Question: When I plot two graphs (a function and a barplot) I have a problem with axes.

I have already tried to put
axes = FALSE.
Although it didn't work well ...
Here is my code :
'''
n = 64
p = 0.5
tailleEchantillon<-1000
m = n * p
sigma = sqrt(n * p * (1 - p))
borne_sup = m+7*sigma
borne_inf = m-7*sigma
x = 0:n
echantillon = rbinom(tailleEchantillon,n,p)
tabEffectifs = NULL
for (i in x) {tabEffectifs = c(tabEffectifs,length(echantillon[echantillon == i]))}
print("Tableau des effectifs")
print(table(echantillon,deparse.level=2))
texteLegende1<-bquote(p == .(p))
texteTitre1 = ""
barplot(tabEffectifs,las=1,names.arg=x,col="blue",ylim=c(0,(tailleEchantillon/4)),legend.text=texteLegende1,main=texteTitre1,xlab="k",ylab="Effectifs",cex.main=1)
tabFrequences = tabEffectifs/tailleEchantillon
plot(function(x) dnorm(x, m, sigma), borne_inf, borne_sup, legend.text="Courbe loi normale", ylim=c(0,0.10), xlab="x", ylab="prob")
par(new = T)
barplot(tabFrequences,las=1,names.arg=x, col="red", ylim=c(0,0.10),legend.text=texteLegende2,main=texteTitre2,xlab="k",ylab="Densites",cex.main=1)
'''
Does someone know how I could avoid this problem with superimposing axes? Thanks.
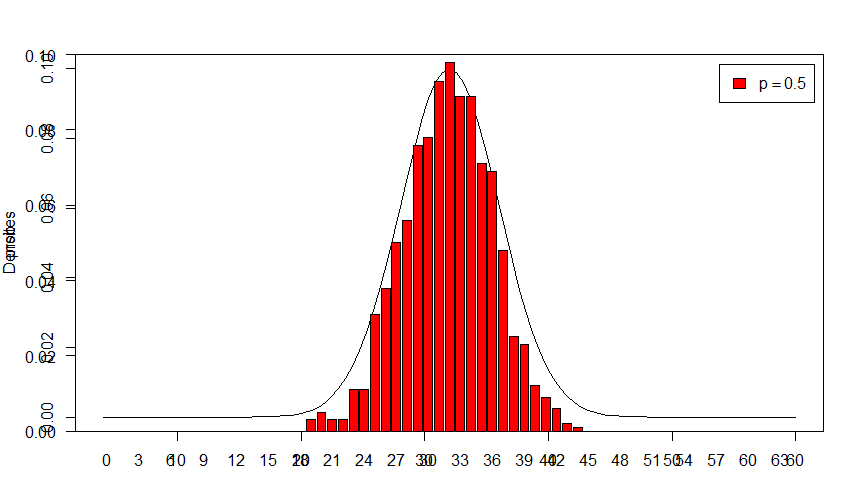
Answer: The problem is that normally the line have to follow the barplot and it is not true here. I don't uderstand why because in the normal law the maximum should be for x = m and in this m = 36 and not 25 ..
I think that the two (line and barplot) don't have the same x axe. Do you have any solution for this ? Thanks.